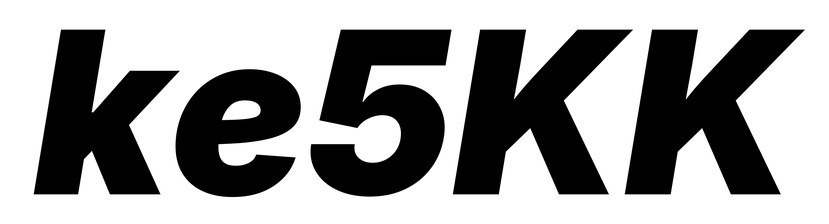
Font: Inter-Italic_Black_Italic